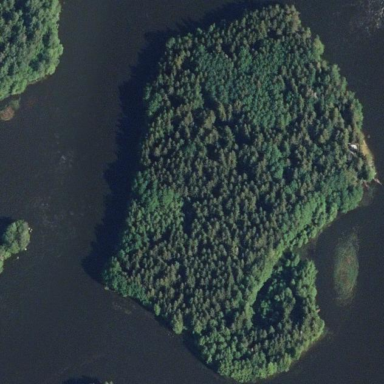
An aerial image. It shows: Deciduous woodland islet.